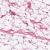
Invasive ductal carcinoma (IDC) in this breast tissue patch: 0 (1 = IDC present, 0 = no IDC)